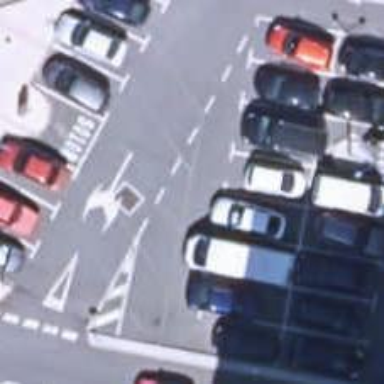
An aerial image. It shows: Parking aisle designated as service road.